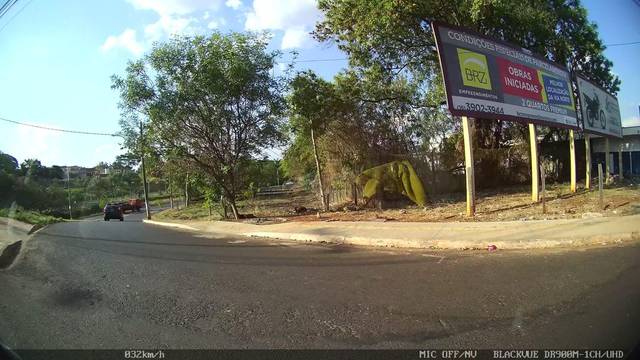
Region: Brazil
Coordinates: -21.161, -47.813